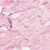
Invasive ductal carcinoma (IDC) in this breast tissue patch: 0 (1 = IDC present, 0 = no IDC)